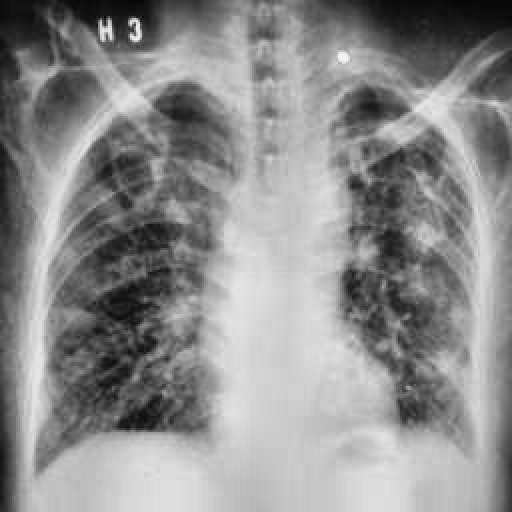
Finding: TUBERCULOSIS